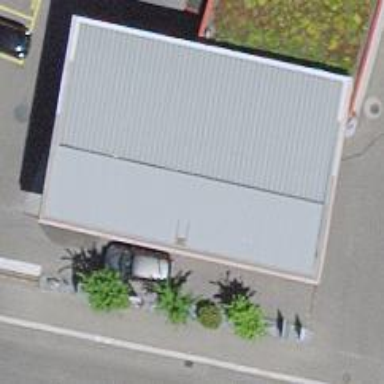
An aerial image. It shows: Fuel station.